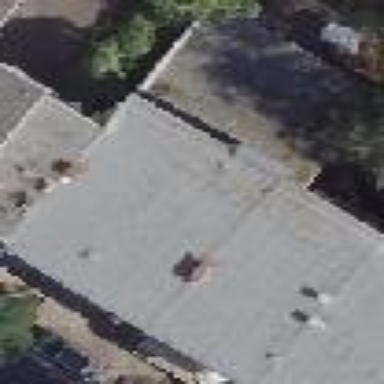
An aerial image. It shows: Grey flat-roofed apartment building with tar paper roof.